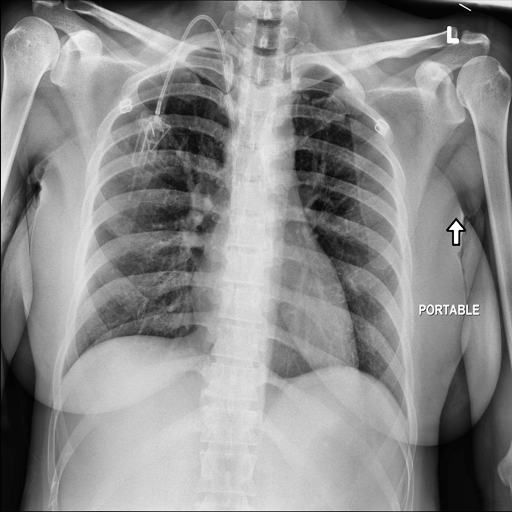
Finding: NORMAL